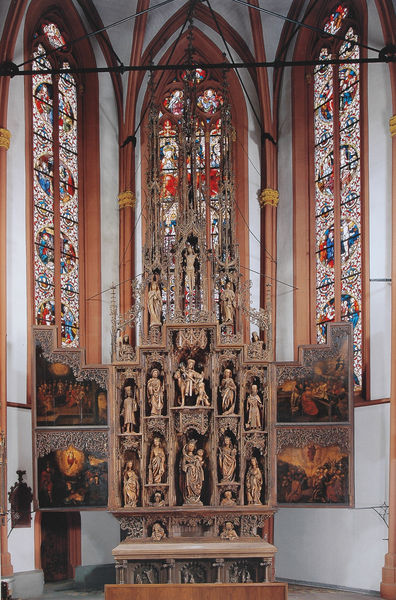
Titel: Hochaltar, Gesamtansicht
Künstler: unbekannt
Standort: Lorch am Rhein
Institution: St. Martin
Schlagwörter: blau, flügel, gemälde, gott, weiß, frauen, gelb, braun, bunt, fenster, holz, licht, männer, säule, rot, architektur, stein, kirche, gotik, renaissance, engel, skulptur, ornage, farbig, farben, figuren, tafel, verzierung, plastik, bögen, gewölbe, kreuz, dom, altar, hochaltar, kathedrale, schnitzerei, buntglas, glasmalerei, gotisch, rippengewölbe, spitzbogen, christus, jesus, apsis, chor, heilige, maria, madonna, schrein, aufzug, geschnitzt, schnitzwerk, altarbild, anna, lanzettfenster, josef, fiolen, aufsatz, bauwerk, maßwerk, seitenflügel, jesuskind, kirchenfenster, gesprenge, mensa, predella, schnitzaltar, restauration, filialen, flügelaltar, buntglasfenster, holzaltar, klappaltar, ungefasst, bildschnitzer, heilige mutter, nordalpin, aria, kirchenaltar, ochsenblut